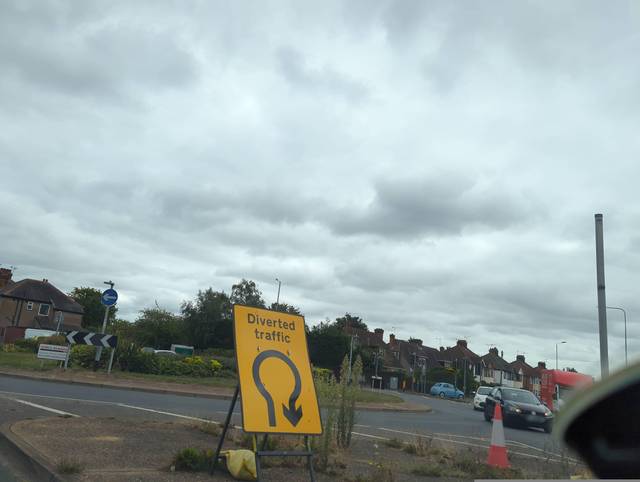
Region: United Kingdom
Coordinates: 52.061, 1.199